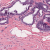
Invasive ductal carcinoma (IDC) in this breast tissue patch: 0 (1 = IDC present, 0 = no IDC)